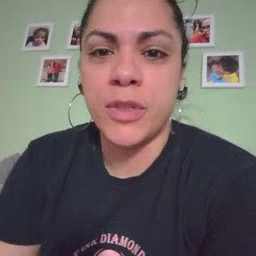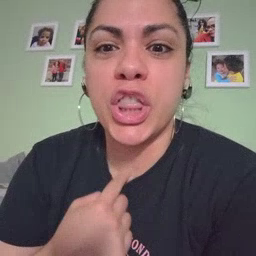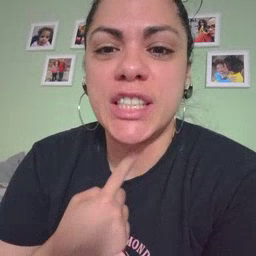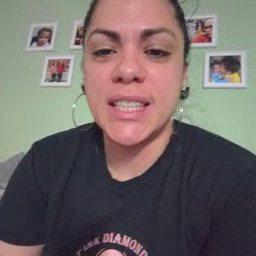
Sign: thirsty